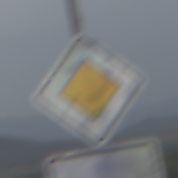
Verkehrszeichen: Vorfahrtsstrasse
Zusatzzeichen unten: VerlaufVorfahrtsstrasse6
Umgebung: Outdoor, Nature
Tageszeit: Midday
Wetter: PartlyCloudy
Licht: Natural
Jahreszeit: NotSpecified
Kontrast: LowContrast